Interaction volume radius: 10 \u00c5
Interaction volume height: 25 \u00c5
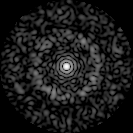
Disorder parameter: 0.8352